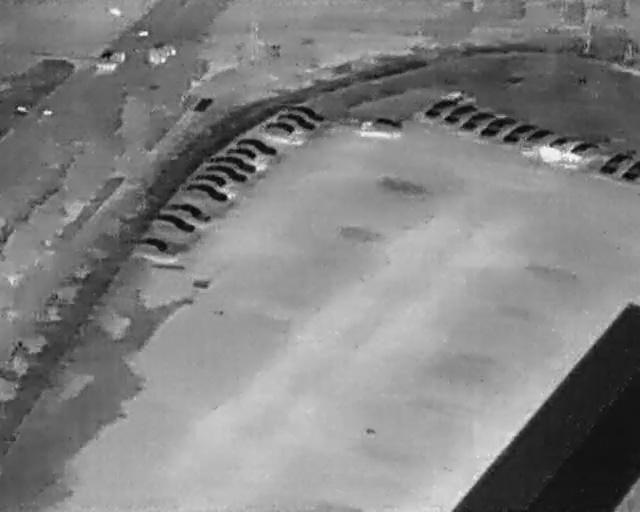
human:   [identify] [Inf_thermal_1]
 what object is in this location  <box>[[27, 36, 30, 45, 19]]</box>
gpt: <ref>1 small car at the left</ref>